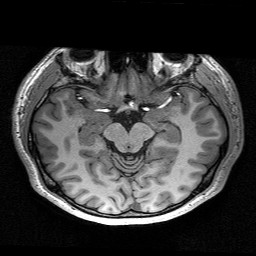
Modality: T1w
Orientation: coronal
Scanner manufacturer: siemens
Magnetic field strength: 3 T
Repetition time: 2.53 s
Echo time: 0.00267 s